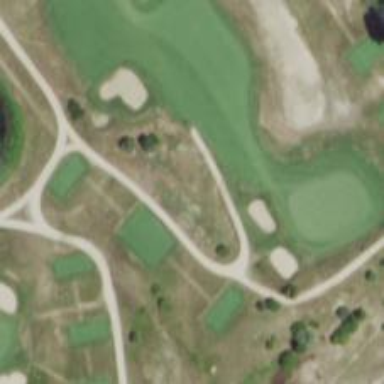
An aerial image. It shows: Path for both roads and golfers.